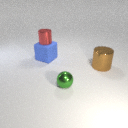
large blue rubber cube below small red metal cylinder